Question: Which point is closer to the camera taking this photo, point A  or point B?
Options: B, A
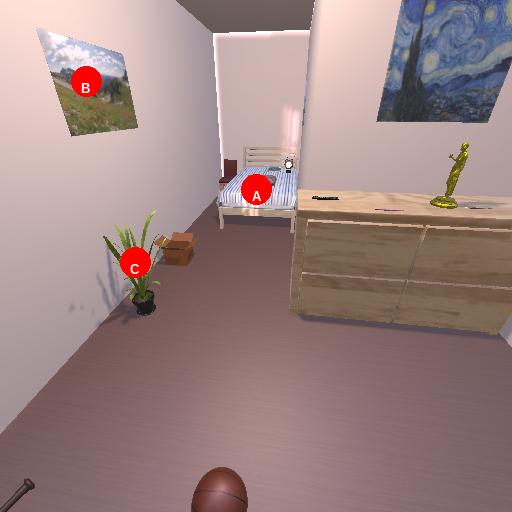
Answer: B